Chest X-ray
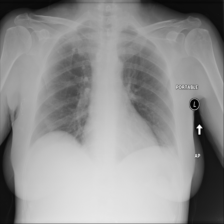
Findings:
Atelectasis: positive
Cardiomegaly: negative
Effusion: negative
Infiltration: negative
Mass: negative
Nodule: negative
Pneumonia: negative
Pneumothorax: negative
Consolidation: negative
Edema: negative
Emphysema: negative
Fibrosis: negative
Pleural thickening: negative
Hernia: negative